Question: I am working on an extension for Google Chrome. This allows our users to submit support tickets from our online product directly from the page they are on.
I have been using page rules to limit the extension to only our products pages. Some of our users are experiencing an issue were they popup no longer works.
This is what some of our users are seeing when they are one our products pages. Also the extensions icon is in full colour when the user sees this. Not sure if that is useful information.

I am having trouble recreating the issue. Most of our users are remote making is difficult to diagnose.
To recreate the issue I have tried force quitting chrome and reopening. Also a restart of my computer didn't recreate it.
It does seem that removing the extension and reinstalling it fixes the issue.
This is the code that I am using to enable/disable the extension.
'''
const PAGE_RULE = [{
id: 'DISPLAY_RULE_SS',
conditions: [
new chrome.declarativeContent.PageStateMatcher({
pageUrl: {hostSuffix: '.localhost.com', pathPrefix: '/app/'},
}),
],
actions: [new chrome.declarativeContent.ShowPageAction()],
},]
chrome.runtime.onInstalled.addListener(function() {
chrome.tabs.onActivated.addListener((activeInfo) => {
chrome.declarativeContent.onPageChanged.getRules(['DISPLAY_RULE_SS'], (rules) => {
if(rules.length !== 0){
return;
}
chrome.declarativeContent.onPageChanged.addRules(PAGE_RULE);
});
});
});
'''
This is my manifest.
'''
{
"name" : "Support App",
"version" : "0.0.3",
"description" : "Fill in a brief description of your issue, along with a few details, and our support team will be notified immediately.",
"manifest_version" : 2,
"icons": {
"128" : "./img/murmuration_square_transparent.png"
},
"background" : {
"scripts" : ["./backgrounds/default_background.js"],
"persistent" : false
},
"permissions" : [
"history",
"tabs",
"declarativeContent",
"activeTab",
"https://*.localhost.com/*",
],
"page_action" : {
"default_icon" : "./img/murmuration_square_transparent.png",
"default_popup" : "../default_interface.html"
},
"web_accessible_resources": [
"src/default_index.js"
]
}
'''
I suspect that the issue is related to the fact that all the logic is within 'chrome.runtime.onInstalled.addListener(function() {...}' but I'm unsure.
Any help is appreciated.
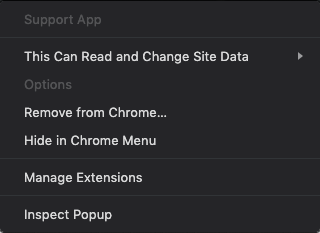
Answer: I have returned to this after some downtime and found the solution in the Google documentation. The documentation on <URL> state
> Listeners must be registered synchronously from the start of the page.
which is exactly what I was doing when setting the page rules.
I also found on <URL> that
> Rules are persistent across browsing sessions. Therefore, you should
install rules during extension installation time using the
runtime.onInstalled event. Note that this event is also triggered when
an extension is updated. Therefore, you should first clear previously
installed rules and then register new rules.
So I have updated my background script to run the following
'''
chrome.runtime.onInstalled.addListener(details => {
chrome.declarativeContent.onPageChanged.removeRules(undefined, () => {
chrome.declarativeContent.onPageChanged.addRules(PAGE_RULE);
});
});
'''
Which is what is recommended in the documentation. This seems to have solved the issue we were encountering.